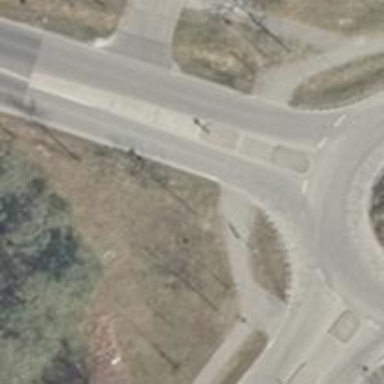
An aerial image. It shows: Uncontrolled crossing with pedestrian island.